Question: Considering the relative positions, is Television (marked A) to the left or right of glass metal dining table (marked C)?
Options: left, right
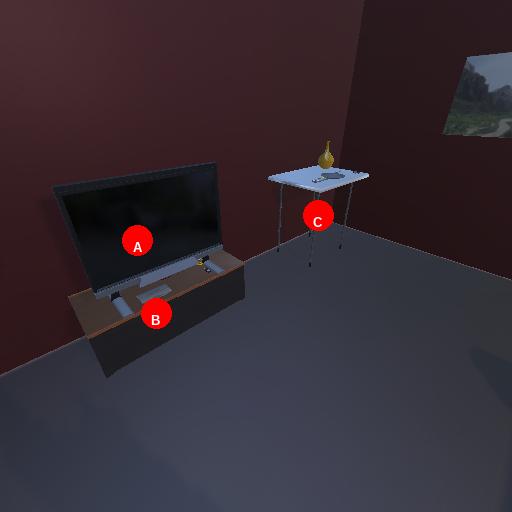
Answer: left